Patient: sex F, age 75
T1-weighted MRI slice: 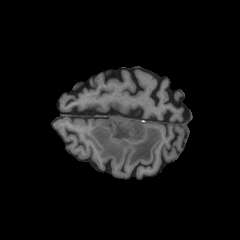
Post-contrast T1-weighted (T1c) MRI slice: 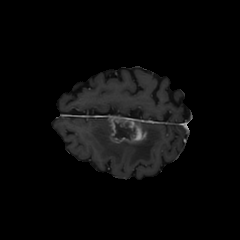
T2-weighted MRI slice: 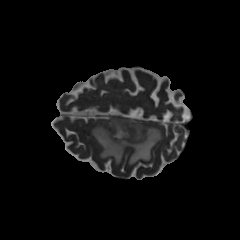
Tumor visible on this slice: yes
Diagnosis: Glioblastoma, IDH-wildtype
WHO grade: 4